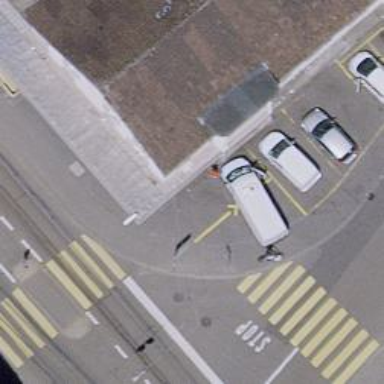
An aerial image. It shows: Post box.